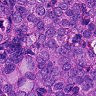
Metastatic tissue present: yes